Interaction volume radius: 10 \u00c5
Interaction volume height: 15 \u00c5
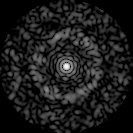
Disorder parameter: 0.8475